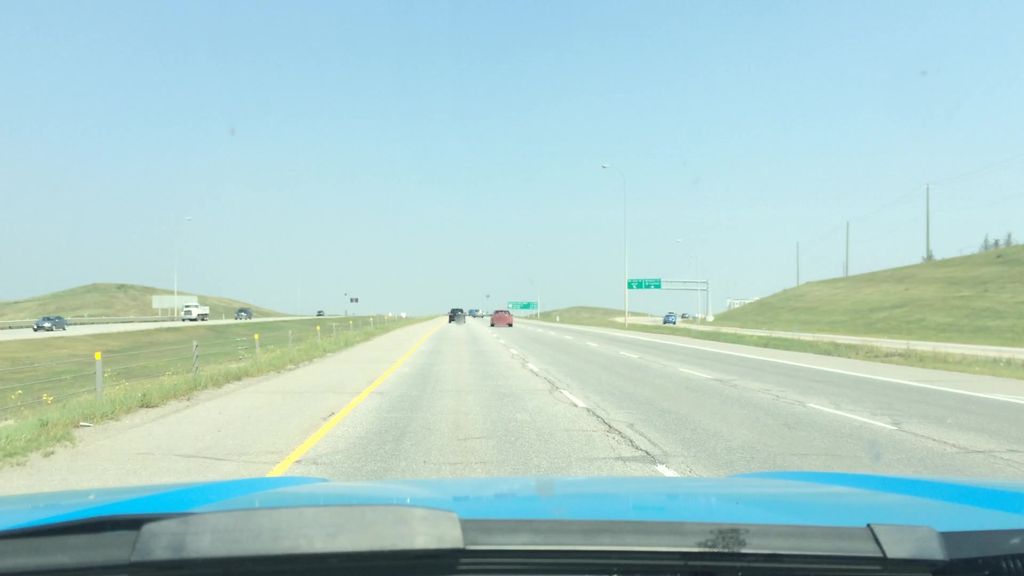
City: calgary